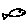
Label: fish